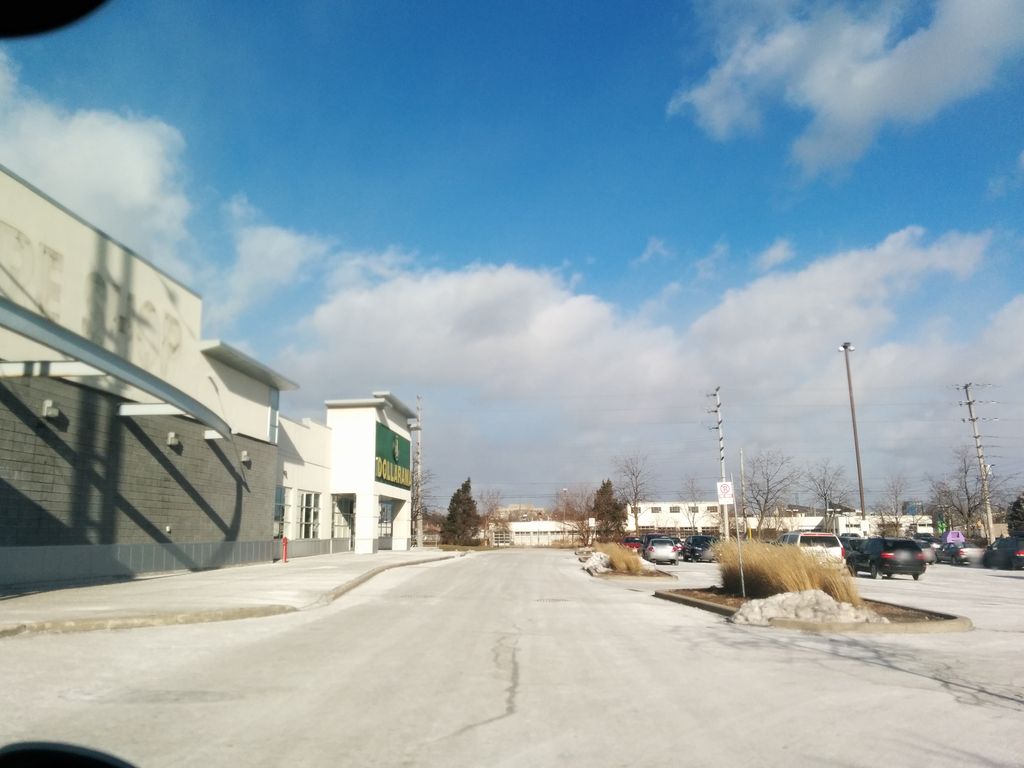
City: toronto